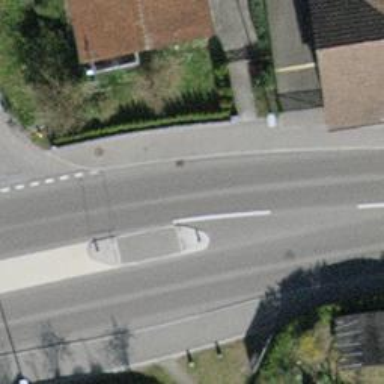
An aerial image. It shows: Sidewalk.